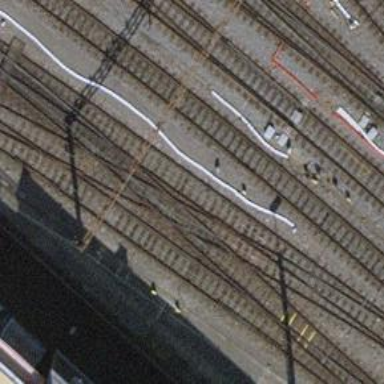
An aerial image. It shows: Railway crossing.